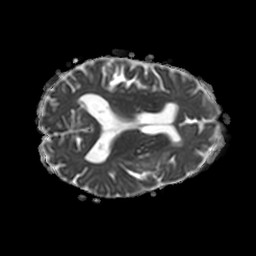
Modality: ADC
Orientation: axial
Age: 72
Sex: female
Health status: ill
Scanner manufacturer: philips
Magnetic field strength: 3 T
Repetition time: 3.8 s
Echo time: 0.09 s